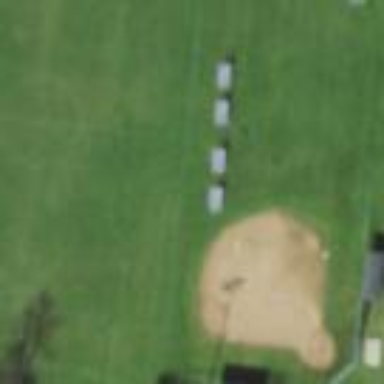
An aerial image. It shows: Baseball pitch for leisure and sports activities.